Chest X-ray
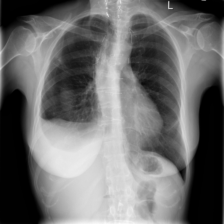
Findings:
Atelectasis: negative
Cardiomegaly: negative
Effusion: positive
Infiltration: negative
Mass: negative
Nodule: negative
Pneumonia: negative
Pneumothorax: negative
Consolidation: negative
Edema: negative
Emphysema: negative
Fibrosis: negative
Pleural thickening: negative
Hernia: negative